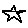
Label: star